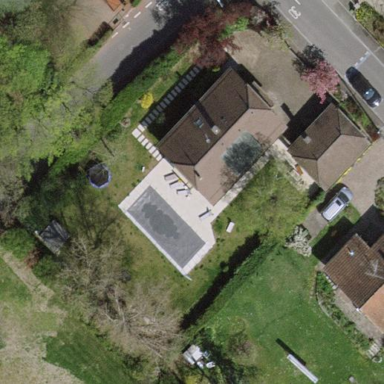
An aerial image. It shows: Garden surrounded by fence.